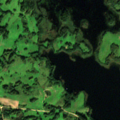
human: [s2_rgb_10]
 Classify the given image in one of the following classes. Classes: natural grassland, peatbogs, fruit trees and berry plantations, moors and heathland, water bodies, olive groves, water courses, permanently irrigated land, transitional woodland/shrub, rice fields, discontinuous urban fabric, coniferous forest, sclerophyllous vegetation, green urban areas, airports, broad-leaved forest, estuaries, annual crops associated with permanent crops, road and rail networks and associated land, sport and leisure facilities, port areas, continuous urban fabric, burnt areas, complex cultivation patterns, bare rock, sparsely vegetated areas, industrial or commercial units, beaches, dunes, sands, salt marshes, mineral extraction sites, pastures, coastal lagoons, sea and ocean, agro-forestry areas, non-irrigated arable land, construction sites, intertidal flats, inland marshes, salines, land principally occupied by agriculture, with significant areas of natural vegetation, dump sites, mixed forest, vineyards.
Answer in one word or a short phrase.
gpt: land principally occupied by agriculture, with significant areas of natural vegetation, broad-leaved forest, mixed forest, transitional woodland/shrub, water bodies